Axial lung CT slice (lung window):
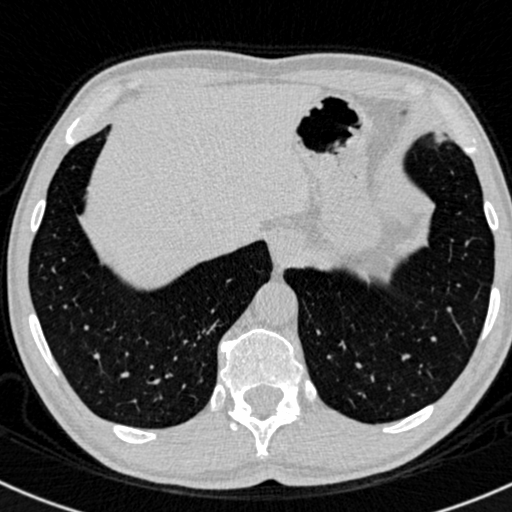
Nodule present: no